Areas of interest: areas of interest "China's Shoe Capital"
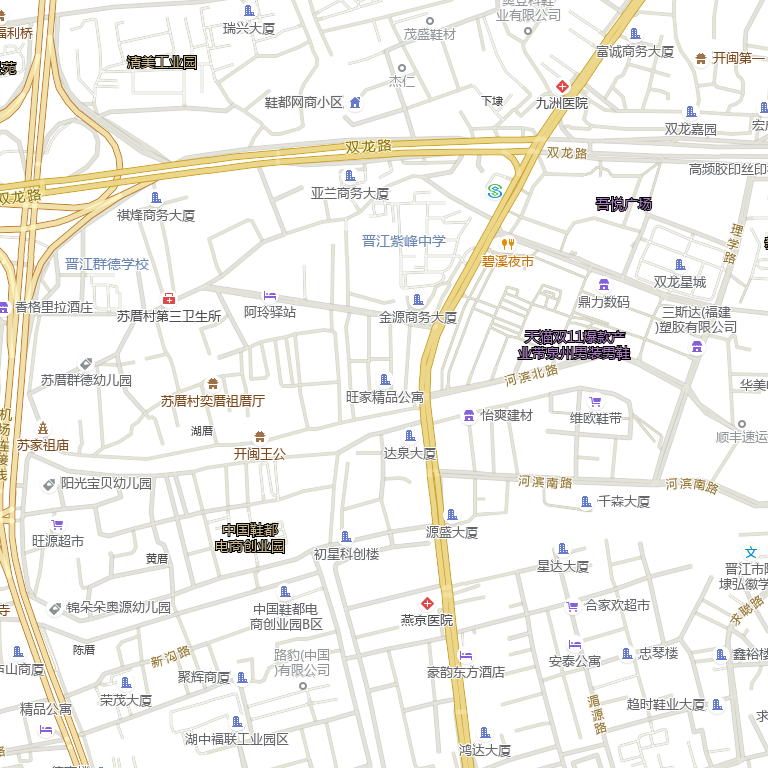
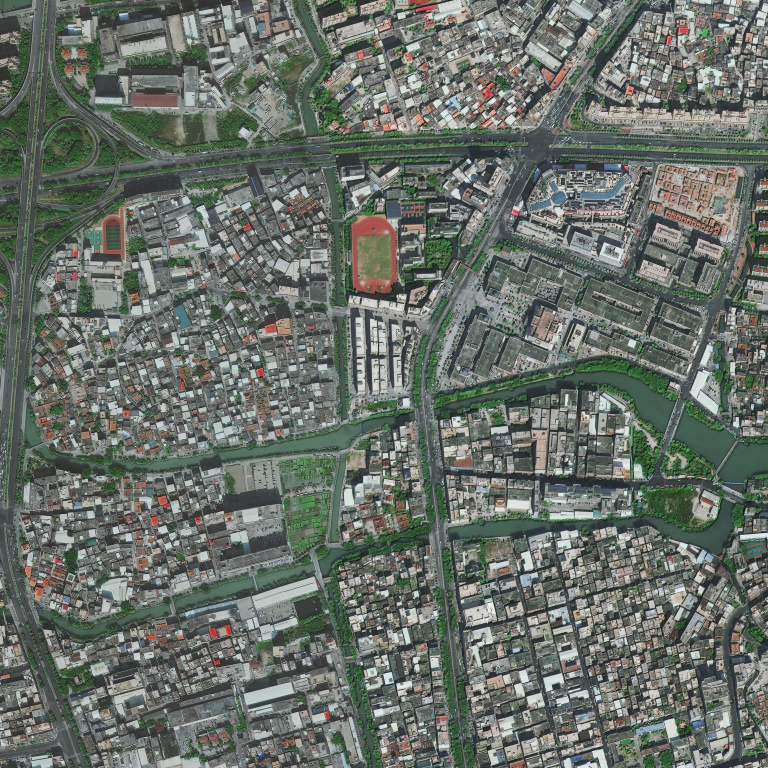